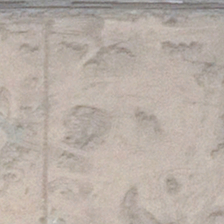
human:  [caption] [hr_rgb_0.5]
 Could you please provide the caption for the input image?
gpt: it is a large piece of bareland .

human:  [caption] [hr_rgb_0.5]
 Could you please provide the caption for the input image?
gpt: it is a large piece of bareland .

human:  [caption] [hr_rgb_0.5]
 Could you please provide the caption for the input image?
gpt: it is a large piece of bareland .

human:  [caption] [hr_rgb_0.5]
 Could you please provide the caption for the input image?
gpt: it is a large piece of bareland .

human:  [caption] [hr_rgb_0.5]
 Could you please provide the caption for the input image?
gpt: it is a large piece of bareland .